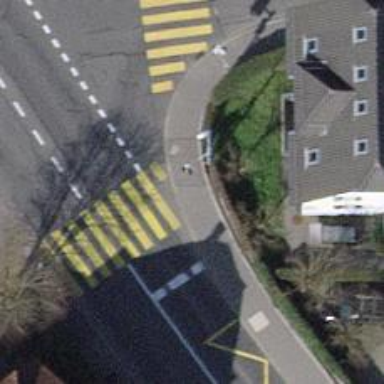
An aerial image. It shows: Sidewalk along the footway.